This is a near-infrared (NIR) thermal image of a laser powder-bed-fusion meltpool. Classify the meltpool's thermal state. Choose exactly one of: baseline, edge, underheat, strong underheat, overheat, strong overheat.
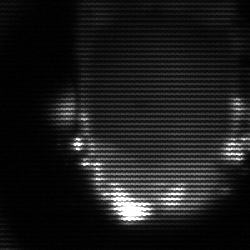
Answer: baseline